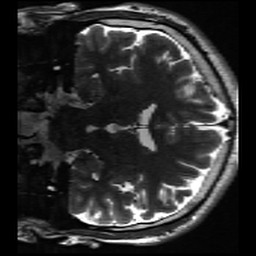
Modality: inplaneT2
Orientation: coronal